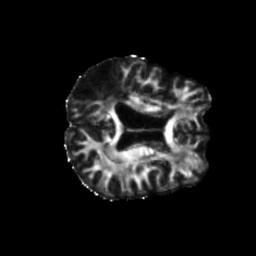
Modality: FA
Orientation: axial
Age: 68
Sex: female
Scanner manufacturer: siemens
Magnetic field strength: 3 T
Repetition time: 5.47 s
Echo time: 0.0854 s